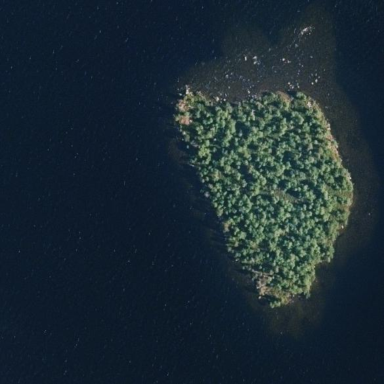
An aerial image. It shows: Islet.